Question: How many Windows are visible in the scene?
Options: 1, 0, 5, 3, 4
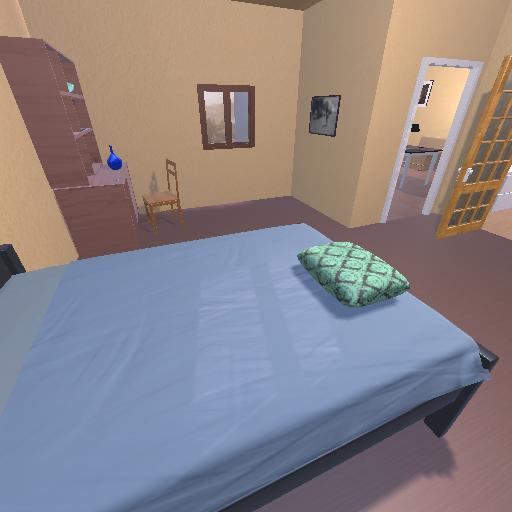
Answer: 1